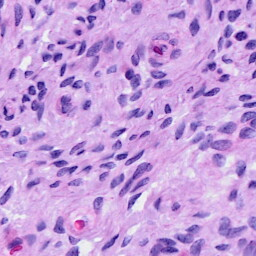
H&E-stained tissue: Cervix